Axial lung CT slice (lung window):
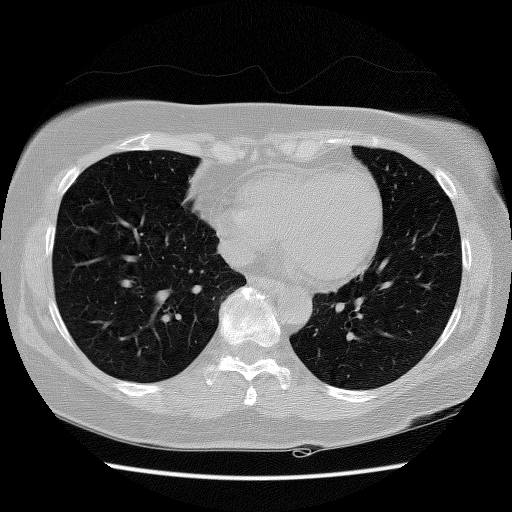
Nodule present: no